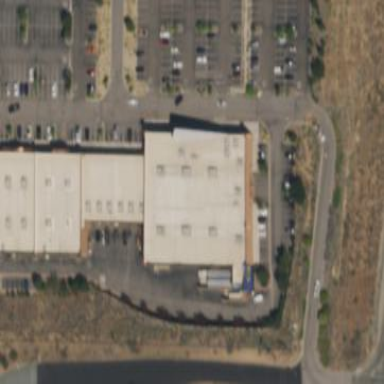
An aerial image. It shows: Retail building.